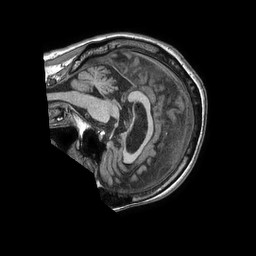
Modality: T1w
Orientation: sagittal
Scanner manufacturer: philips
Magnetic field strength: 1.5 T
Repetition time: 0.007597 s
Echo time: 0.003473 s